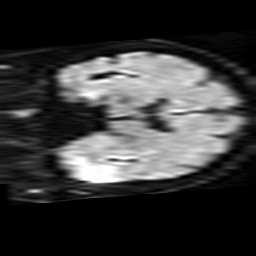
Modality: TRACE
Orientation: coronal
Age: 66
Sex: male
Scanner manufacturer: philips
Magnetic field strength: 1.5 T
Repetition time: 4.824 s
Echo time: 0.07764 s